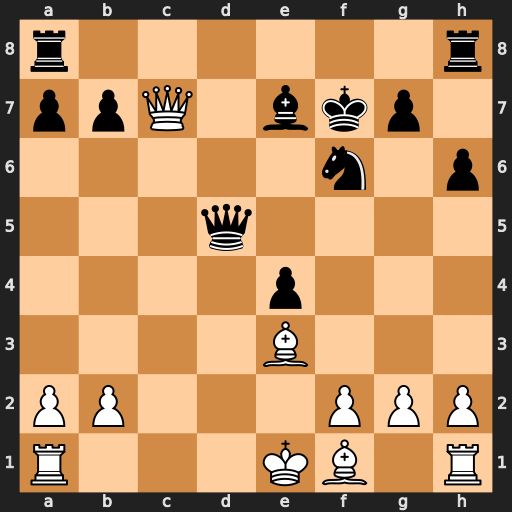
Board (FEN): r6r/ppQ1bkp1/5n1p/3q4/4p3/4B3/PP3PPP/R3KB1R
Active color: w
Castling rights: KQ
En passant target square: -
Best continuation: Bc4 Qxc4 Qxc4+